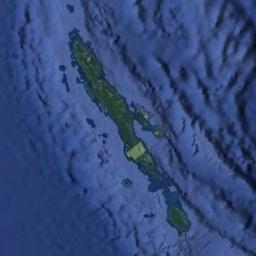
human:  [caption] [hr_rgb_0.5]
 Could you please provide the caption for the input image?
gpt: The island on the right is the largest .

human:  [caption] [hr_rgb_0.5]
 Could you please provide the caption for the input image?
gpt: Many trees are on the island .

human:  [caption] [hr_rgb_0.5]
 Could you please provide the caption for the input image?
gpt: The long strip island is surrounded by light blue waters and some ups and downs are on the ocean floor .

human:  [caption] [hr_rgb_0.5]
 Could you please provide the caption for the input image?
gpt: Long strip of green island surrounded by blue water .

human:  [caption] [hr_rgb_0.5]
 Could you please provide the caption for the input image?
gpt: The long and green island is on a blue sea .